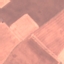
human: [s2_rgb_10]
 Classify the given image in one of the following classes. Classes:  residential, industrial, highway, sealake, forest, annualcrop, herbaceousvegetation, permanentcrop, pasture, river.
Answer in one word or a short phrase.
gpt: AnnualCrop